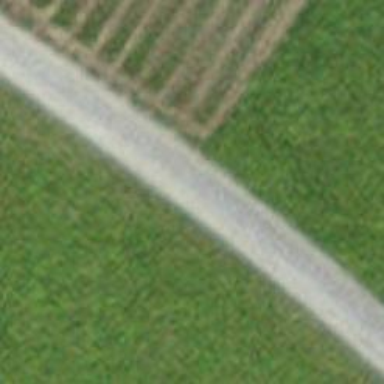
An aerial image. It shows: Unclassified road.